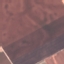
Land use / land cover class: AnnualCrop